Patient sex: M
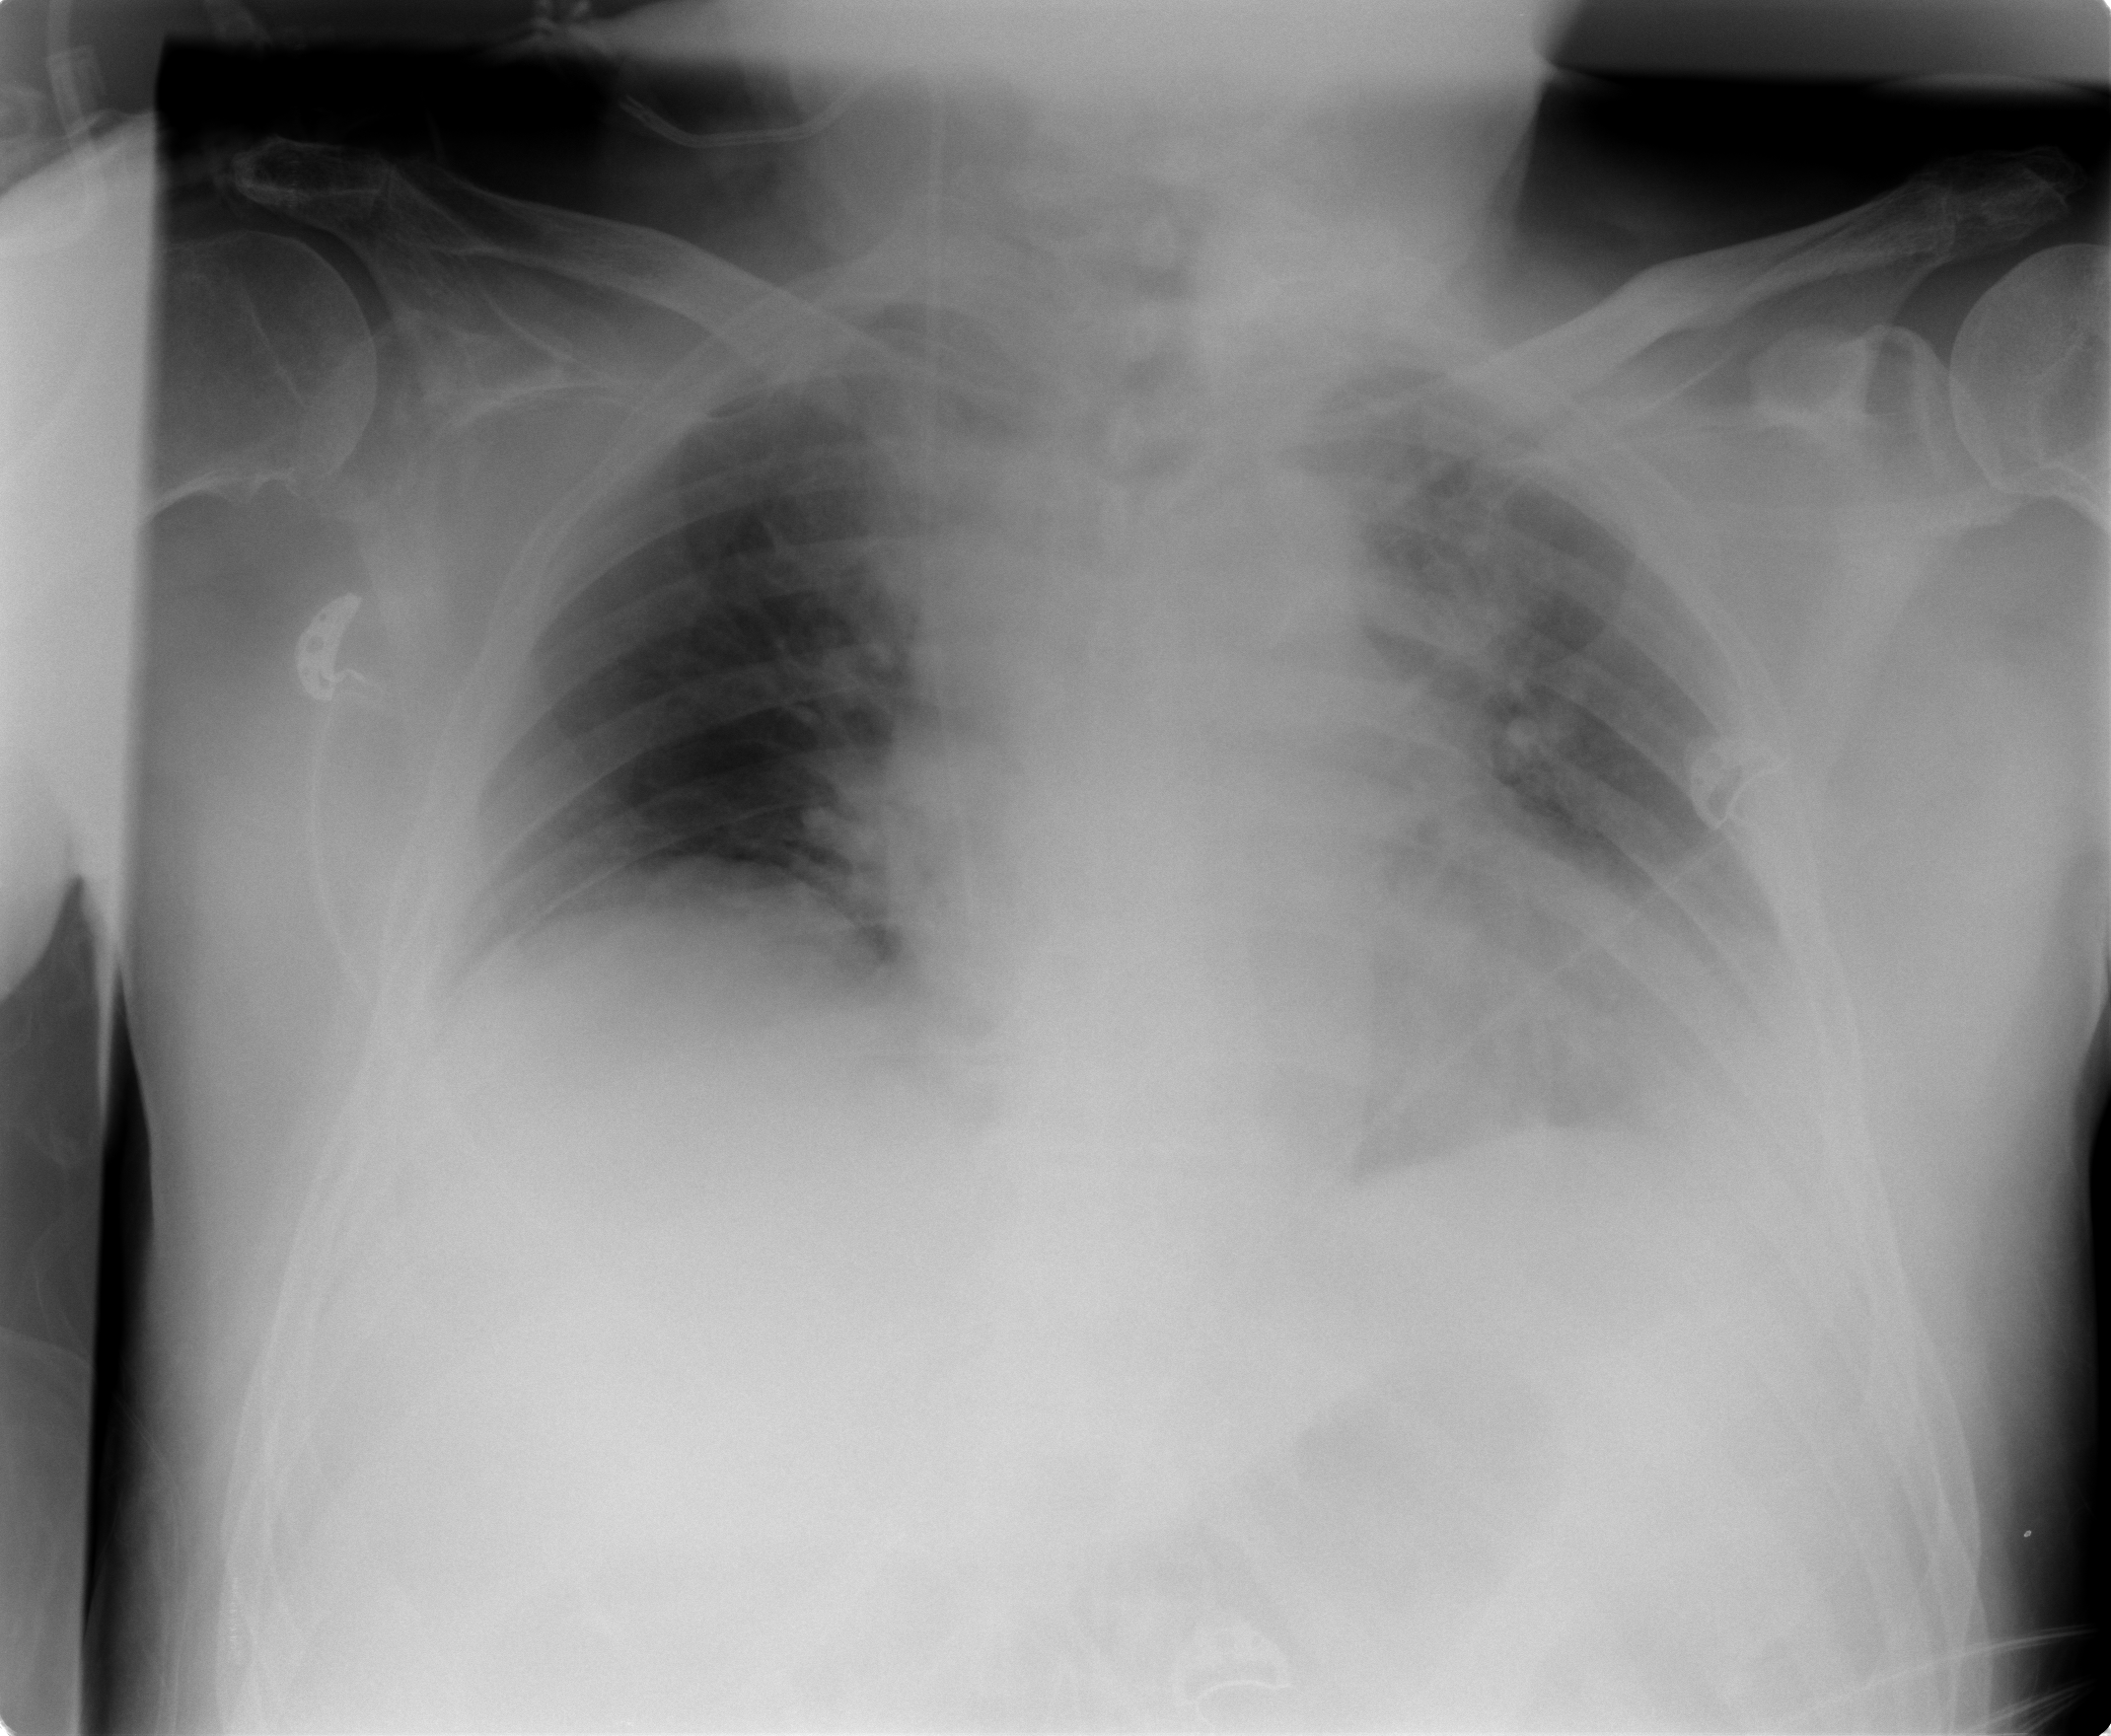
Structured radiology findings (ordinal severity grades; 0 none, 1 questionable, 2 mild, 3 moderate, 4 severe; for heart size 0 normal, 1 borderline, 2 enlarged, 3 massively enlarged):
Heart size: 1
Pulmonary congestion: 1
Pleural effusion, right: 1
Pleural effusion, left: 2
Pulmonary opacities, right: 0
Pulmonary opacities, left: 1
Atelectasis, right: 1
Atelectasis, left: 2